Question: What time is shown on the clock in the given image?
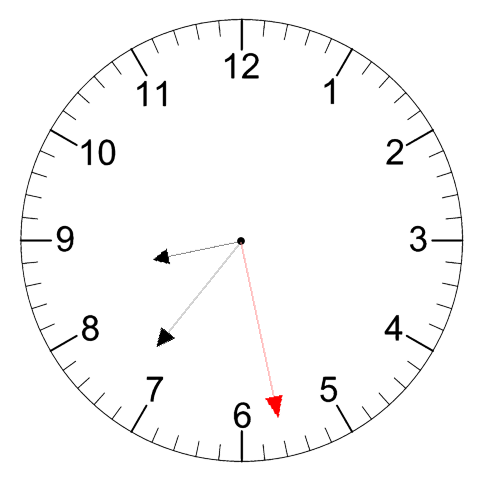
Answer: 08:36:28